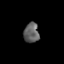
Tissue: skin
Cell type: Epithelial cells
Senescence score: 0.2705
Nuclear area (px): 298
Mean DAPI intensity: 97.117